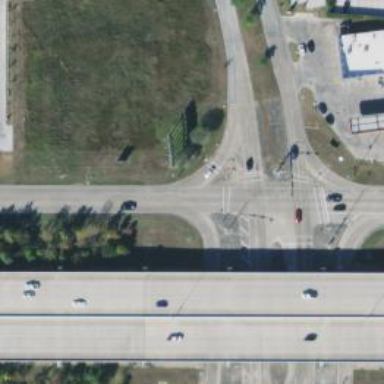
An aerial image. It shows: Frontage road that is classified as secondary link.